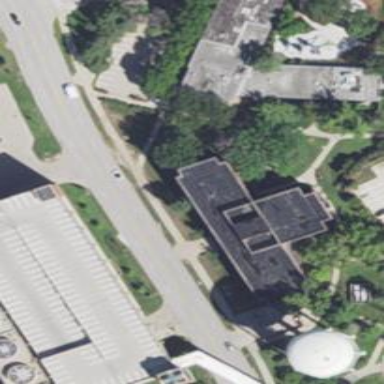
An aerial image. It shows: University building.